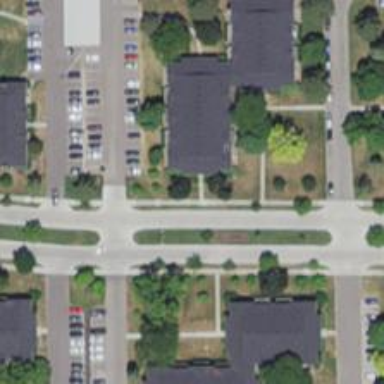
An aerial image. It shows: View of apartment building.